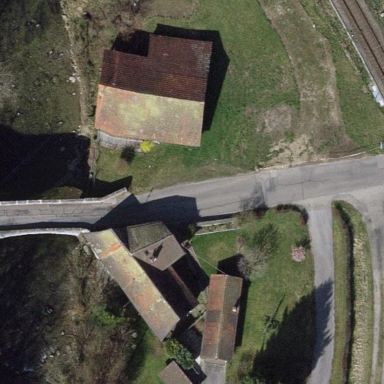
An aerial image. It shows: Farmyard area.